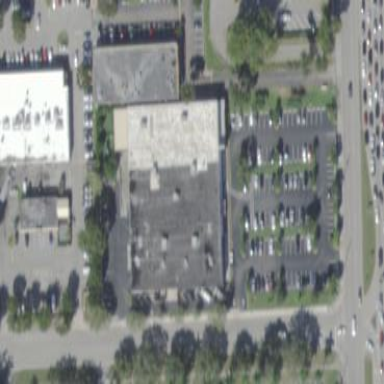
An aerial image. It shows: Retail building.